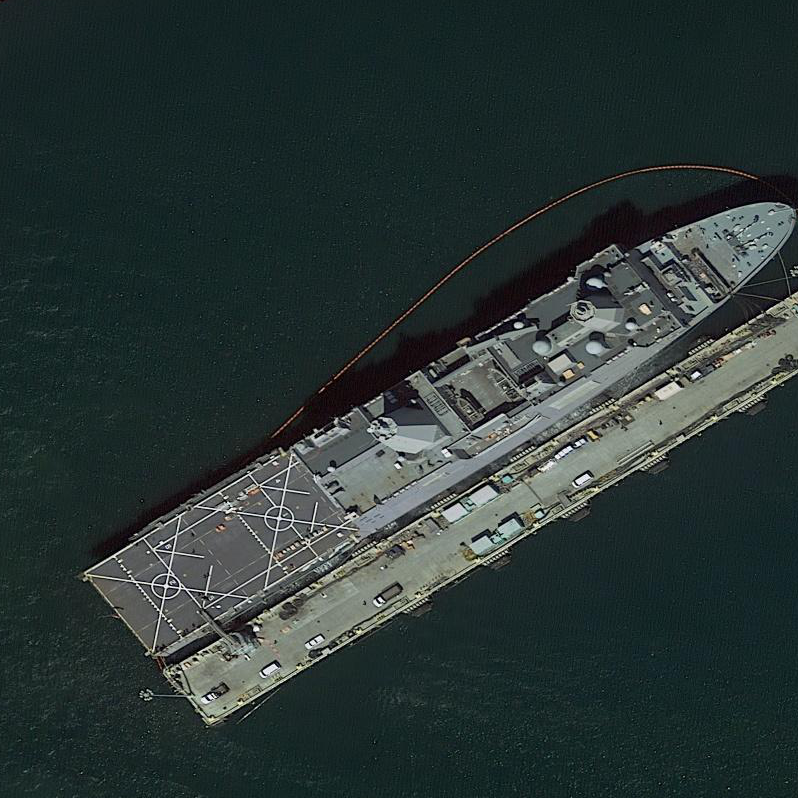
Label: combat